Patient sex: M
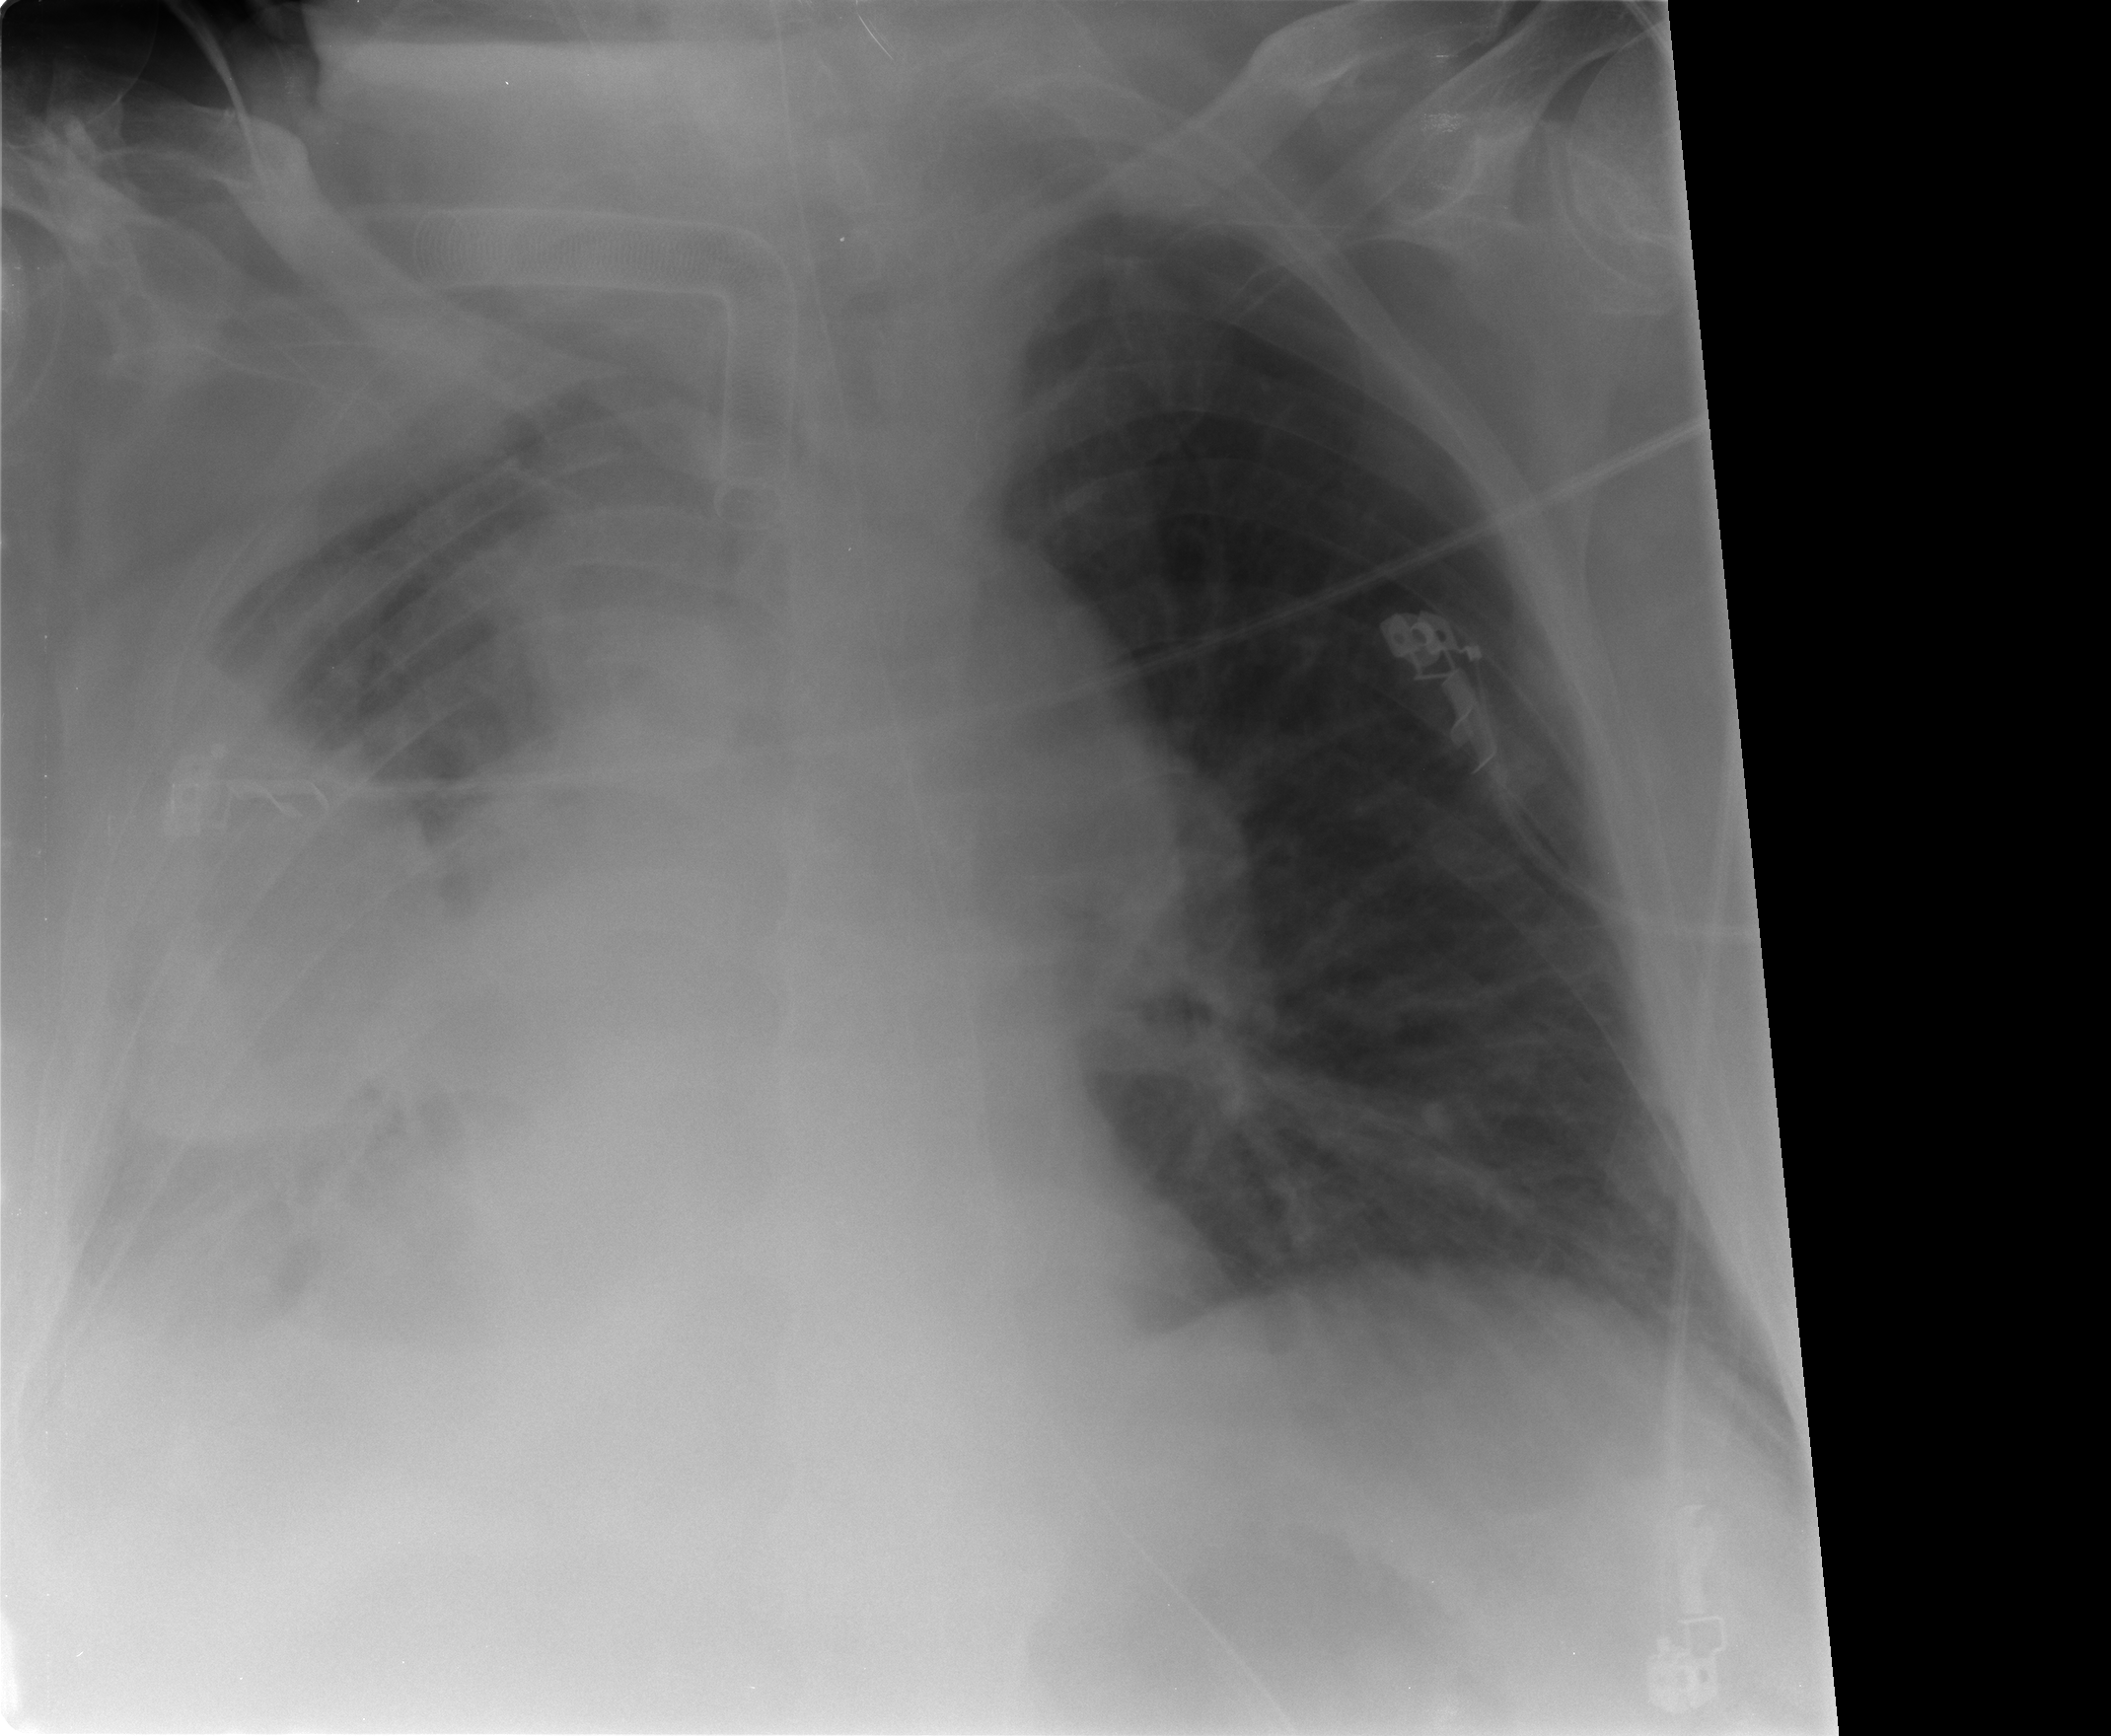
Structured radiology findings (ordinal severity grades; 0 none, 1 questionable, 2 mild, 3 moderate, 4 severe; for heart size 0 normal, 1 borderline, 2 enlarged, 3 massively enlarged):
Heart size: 2
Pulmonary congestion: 2
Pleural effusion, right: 3
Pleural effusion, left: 2
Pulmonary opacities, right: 2
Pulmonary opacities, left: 1
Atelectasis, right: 3
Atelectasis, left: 1